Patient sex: M
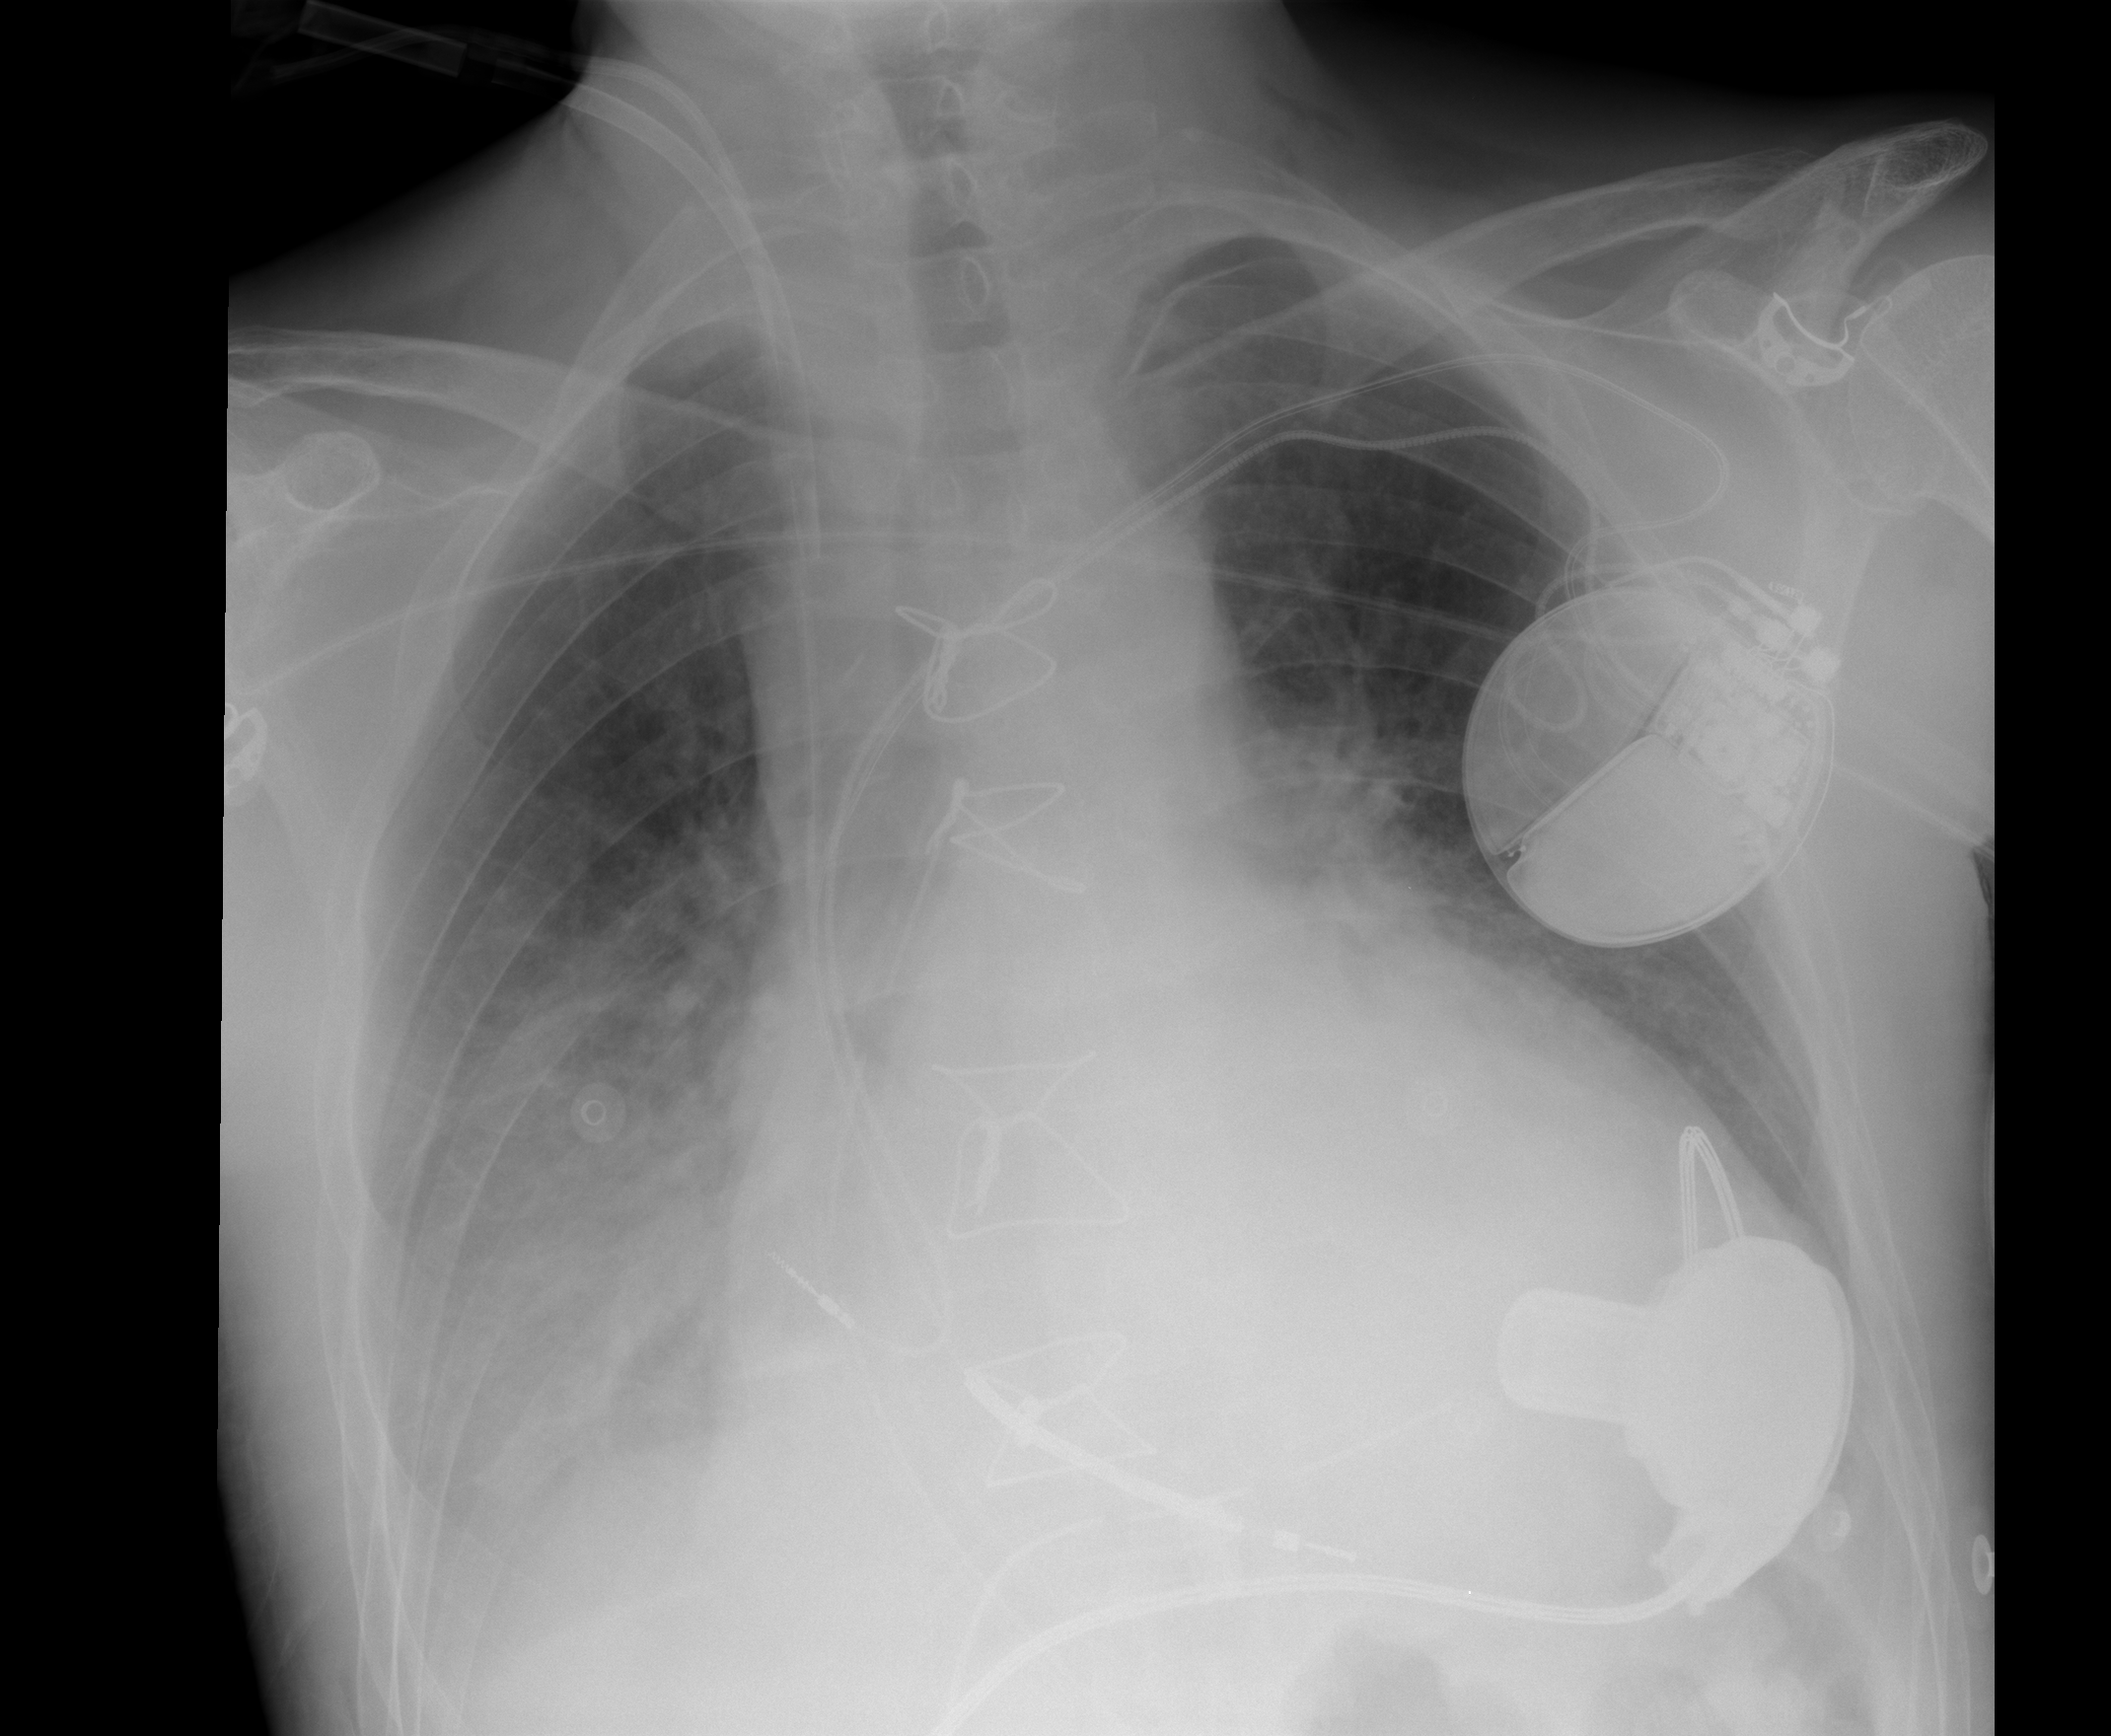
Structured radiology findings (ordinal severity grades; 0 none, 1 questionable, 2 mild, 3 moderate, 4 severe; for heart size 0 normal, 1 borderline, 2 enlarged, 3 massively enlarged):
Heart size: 2
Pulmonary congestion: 2
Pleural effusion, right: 3
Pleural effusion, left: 0
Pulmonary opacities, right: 1
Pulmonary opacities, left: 0
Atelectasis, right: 2
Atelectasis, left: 0